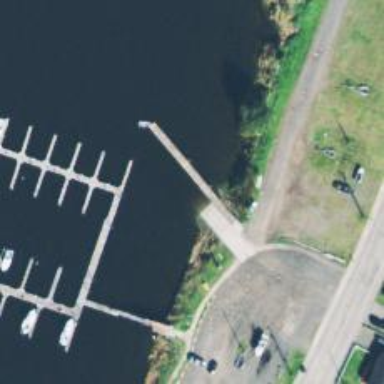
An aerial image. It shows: Slipway on leisure land.